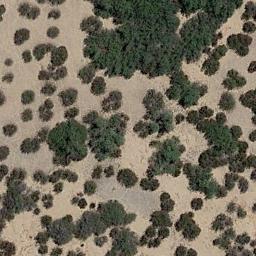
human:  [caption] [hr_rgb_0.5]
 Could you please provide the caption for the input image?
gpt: Some connected chaparrals of different sizes grow in the desert .

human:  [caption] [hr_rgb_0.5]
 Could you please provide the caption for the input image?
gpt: There are several trees and some weeds in this desert .

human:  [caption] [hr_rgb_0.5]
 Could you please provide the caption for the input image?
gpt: Chaparral is distributed cluster by cluster on the sand .

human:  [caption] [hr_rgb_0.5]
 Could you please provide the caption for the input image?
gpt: The chaparral is not evenly distributed .

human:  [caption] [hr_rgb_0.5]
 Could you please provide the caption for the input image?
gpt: There are some bushes make up the chaparral on the desert .